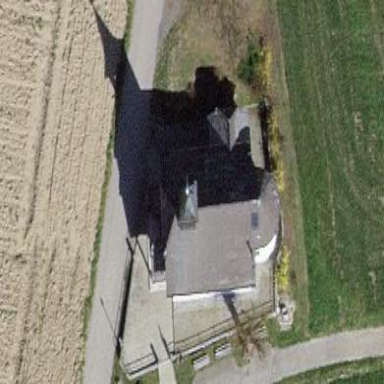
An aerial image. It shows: Chapel building.